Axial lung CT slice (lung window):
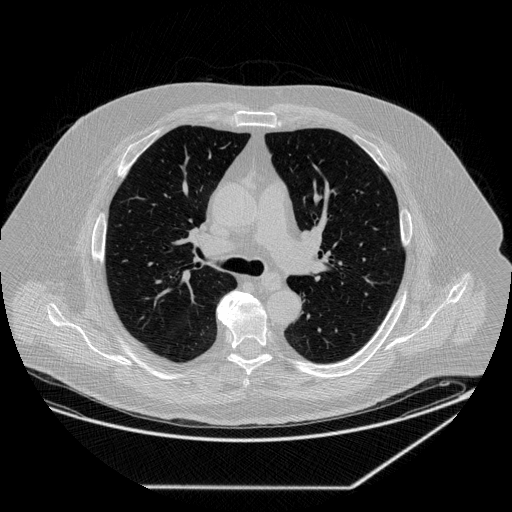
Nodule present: no